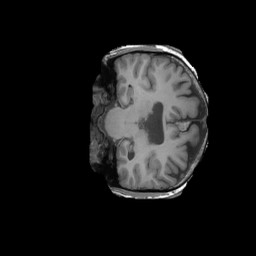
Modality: T1w
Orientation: coronal
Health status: ill
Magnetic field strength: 3 T